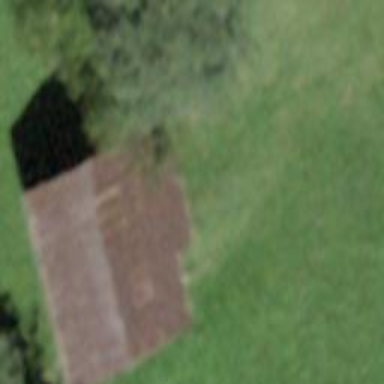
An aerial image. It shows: Rural barn.